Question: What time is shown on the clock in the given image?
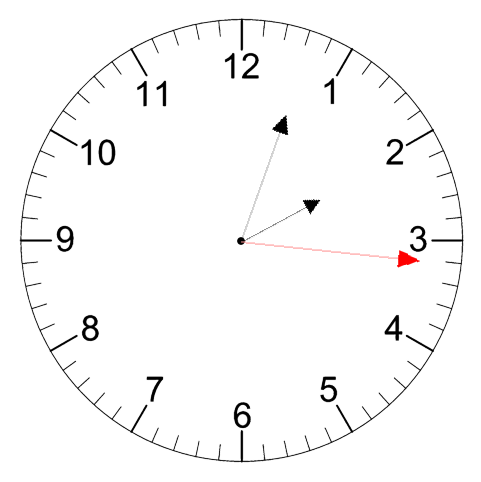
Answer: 02:03:16